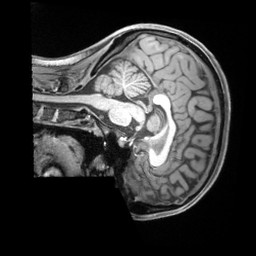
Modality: T1w
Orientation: sagittal
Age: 19
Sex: female
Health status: ill
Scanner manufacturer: siemens
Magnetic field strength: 3 T
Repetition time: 2.2 s
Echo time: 0.00218 s